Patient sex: M
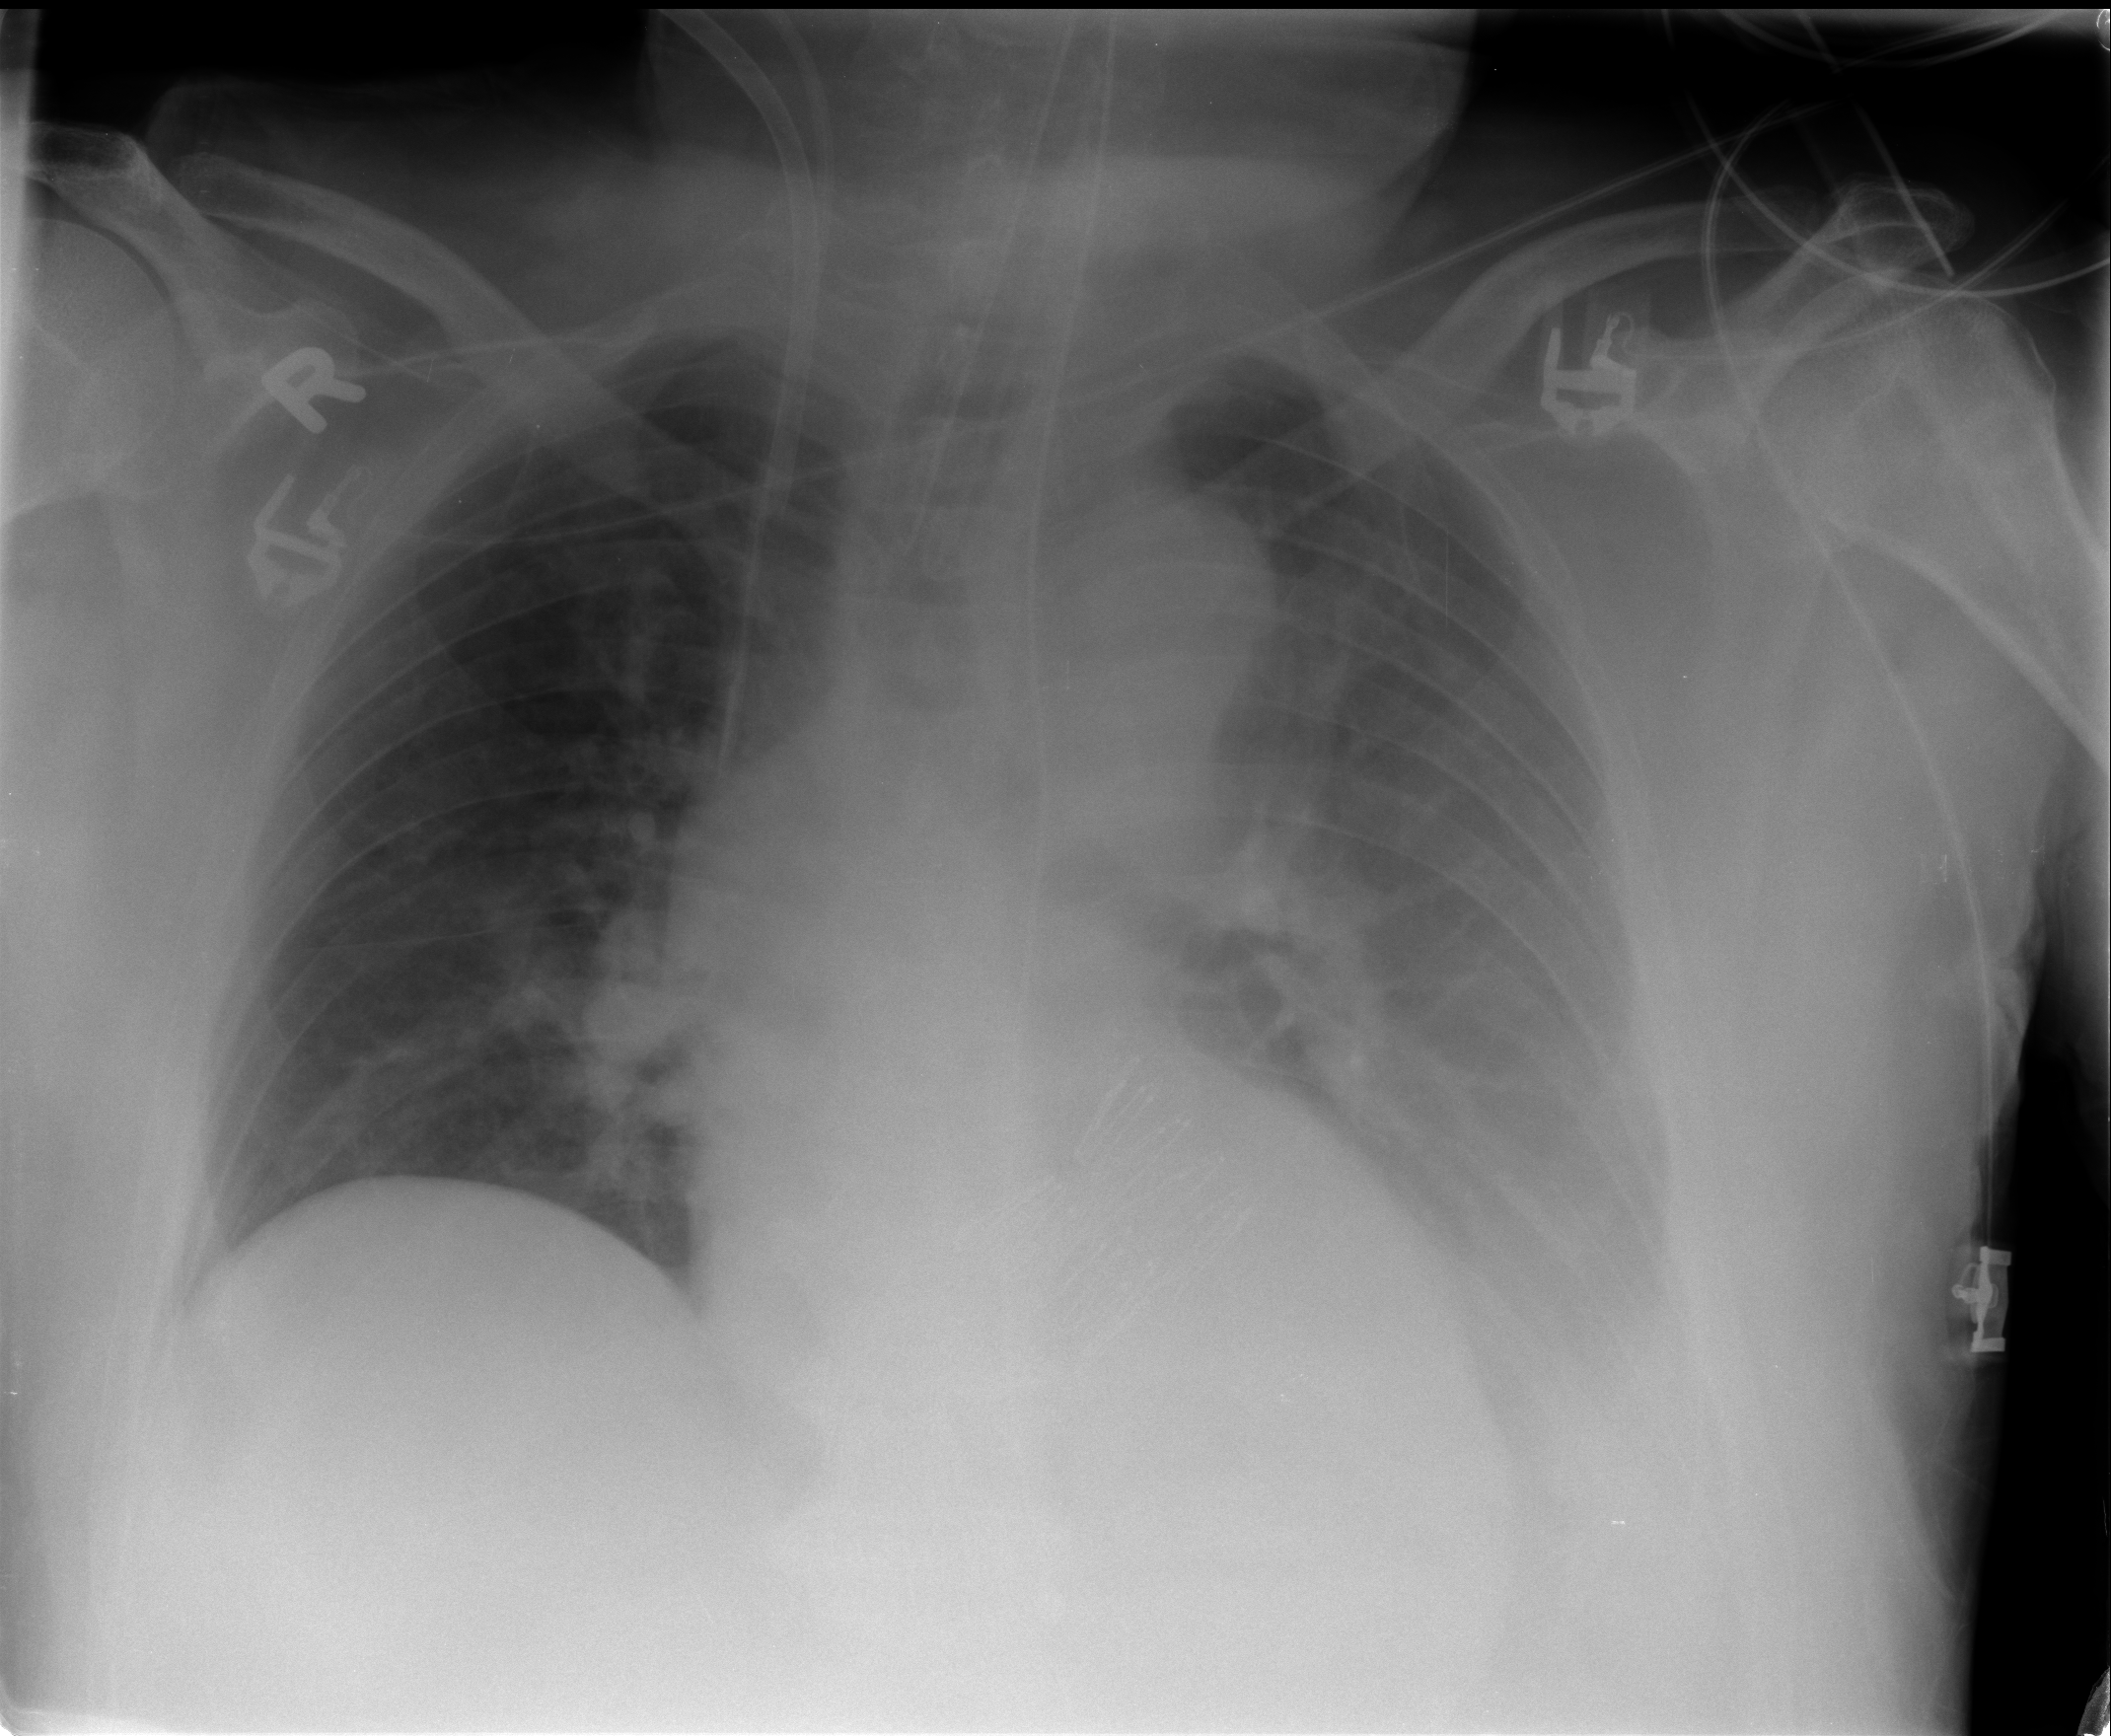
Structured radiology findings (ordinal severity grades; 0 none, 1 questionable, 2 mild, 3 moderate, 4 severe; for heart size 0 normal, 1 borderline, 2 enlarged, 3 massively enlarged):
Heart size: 2
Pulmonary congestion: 1
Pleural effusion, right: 0
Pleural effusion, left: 2
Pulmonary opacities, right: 0
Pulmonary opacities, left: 0
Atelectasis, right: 2
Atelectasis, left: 2